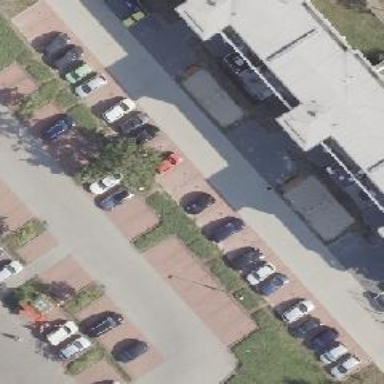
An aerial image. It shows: Street-side parking area with paving stones.